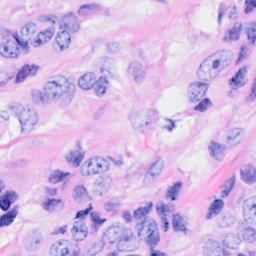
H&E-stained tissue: Breast